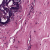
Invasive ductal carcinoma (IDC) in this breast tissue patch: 0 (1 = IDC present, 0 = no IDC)